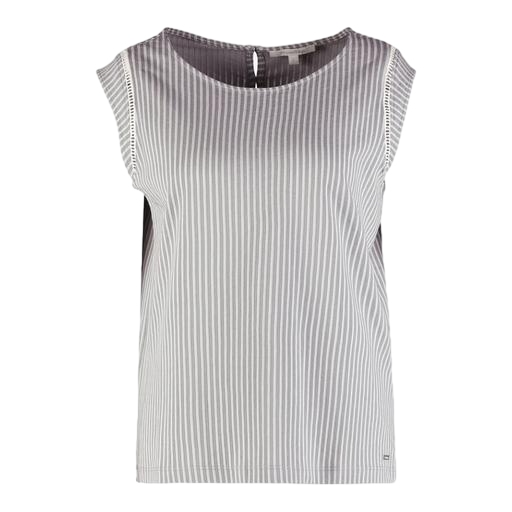
grey and white tank top, sleeveless white and gray shirt, grey and white striped tank top, white background